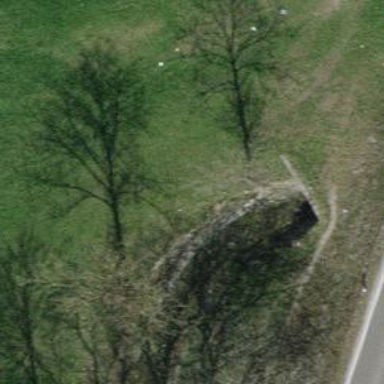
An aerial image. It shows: Culvert tunnel.